Question: It is quite common to find bash scripts showing GUI dialogs using tools such as "dialog".

I would like to write a MS Windows batch file which could interact with the user through some kind of GUI elements like an input box with some buttons. What is the easier/faster way to do that?
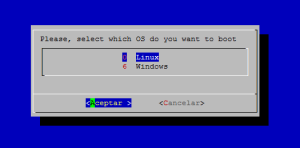
Answer: Well, the answer depends on what you consider "a native solution". The Batch file below use Cscript.exe external command included in all modern Windows versions, so I think it qualifies as "native solution". However, it really is a hybrid script that include a JScript part that get parameters from the Batch part, activate a Popup GUI dialog box, and return the result to the Batch code as errorlevel.
'''
@if (@CodeSection == @Batch) @then
@echo off
rem Popup.bat: Example of use of Popup JScript method
rem Antonio Perez Ayala
rem http://msdn.microsoft.com/en-us/library/x83z1d9f(v=vs.84).aspx
rem Include auxiliary values for Popup JScript method
call Popup.inc
rem Call Popup JScript method with a 7 second timeout.
set /A buttons=YesNoandCancel + QuestionMark
CScript //nologo //E:JScript "%~F0" "Question:" "Do you feel alright?" /B:%buttons% /T:7
set btn=%errorlevel%
if %btn% equ %YesButton% (
rem Yes button pressed.
echo Glad to hear you feel alright.
) else if %btn% equ %NoButton% (
rem No button pressed.
echo Hope you're feeling better soon.
) else if %btn% equ %TimedOut% (
rem Timed out.
echo Is there anybody out there?
)
goto :EOF
End of Batch section
@end
// JScript section
// Displays text in a pop-up message box.
// CScript //nologo //E:JScript "%~F0" ["Title" ["Text"]] [/B:ButtonsType]
[/T:SecondsToWait]
// set ButtonClicked=%errorlevel%
var title = "", text = "", buttons = 0, seconds = 0;
var args = WScript.Arguments;
if ( args.Unnamed.Length >= 1 ) title = args.Unnamed.Item(0);
if ( args.Unnamed.Length >= 2 ) text = args.Unnamed.Item(1);
if ( args.Named.Exists("B") ) {
buttons = parseInt(args.Named.Item("B"));
}
if ( args.Named.Exists("T") ) {
seconds = parseInt(args.Named.Item("T"));
}
var WshShell = WScript.CreateObject("WScript.Shell");
WScript.Quit(WshShell.Popup(text,seconds,title,buttons));
'''
Popup JScript method show a popup message box that requires an user reply. This method use certain numeric values in ButtonsType parameter and buttonClicked return value; you may define auxiliary variables that contain these values by calling its companion Popup.inc.bat file:
'''
rem Popup.inc.bat: Define auxiliary variables for Popup JScript method
rem Antonio Perez Ayala
rem Button Types
set i=0
for %%a in (OK OKandCancel AbortRetryandIgnore
YesNoandCancel YesandNo
RetryandCancel CancelTryAgainandContinue) do (
set %%a=!i!
set /A i+=1
)
rem Icon Types
set i=16
for %%a in (StopMark QuestionMark ExclamationMark InformationMark) do (
set %%a=!i!
set /A i+=16
)
rem Default Button
set i=256
for %%a in (DefaultButton2 DefaultButton3) do (
set %%a=!i!
set /A i+=256
)
rem Button Clicked
set TimedOut=-1
set i=1
for %%a in ( OKButton CancelButton AbortButton RetryButton IgnoreButton
YesButton NoButton _ _ TryAgainButton ContinueButton ) do (
set %%a=!i!
set /A i+=1
)
set _=
set i=
rem Popup.inc.bat: End of file
'''
A Jscript program may use other types of Win-32 dialog boxes via DynamicWrapperX:
<URL>